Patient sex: M
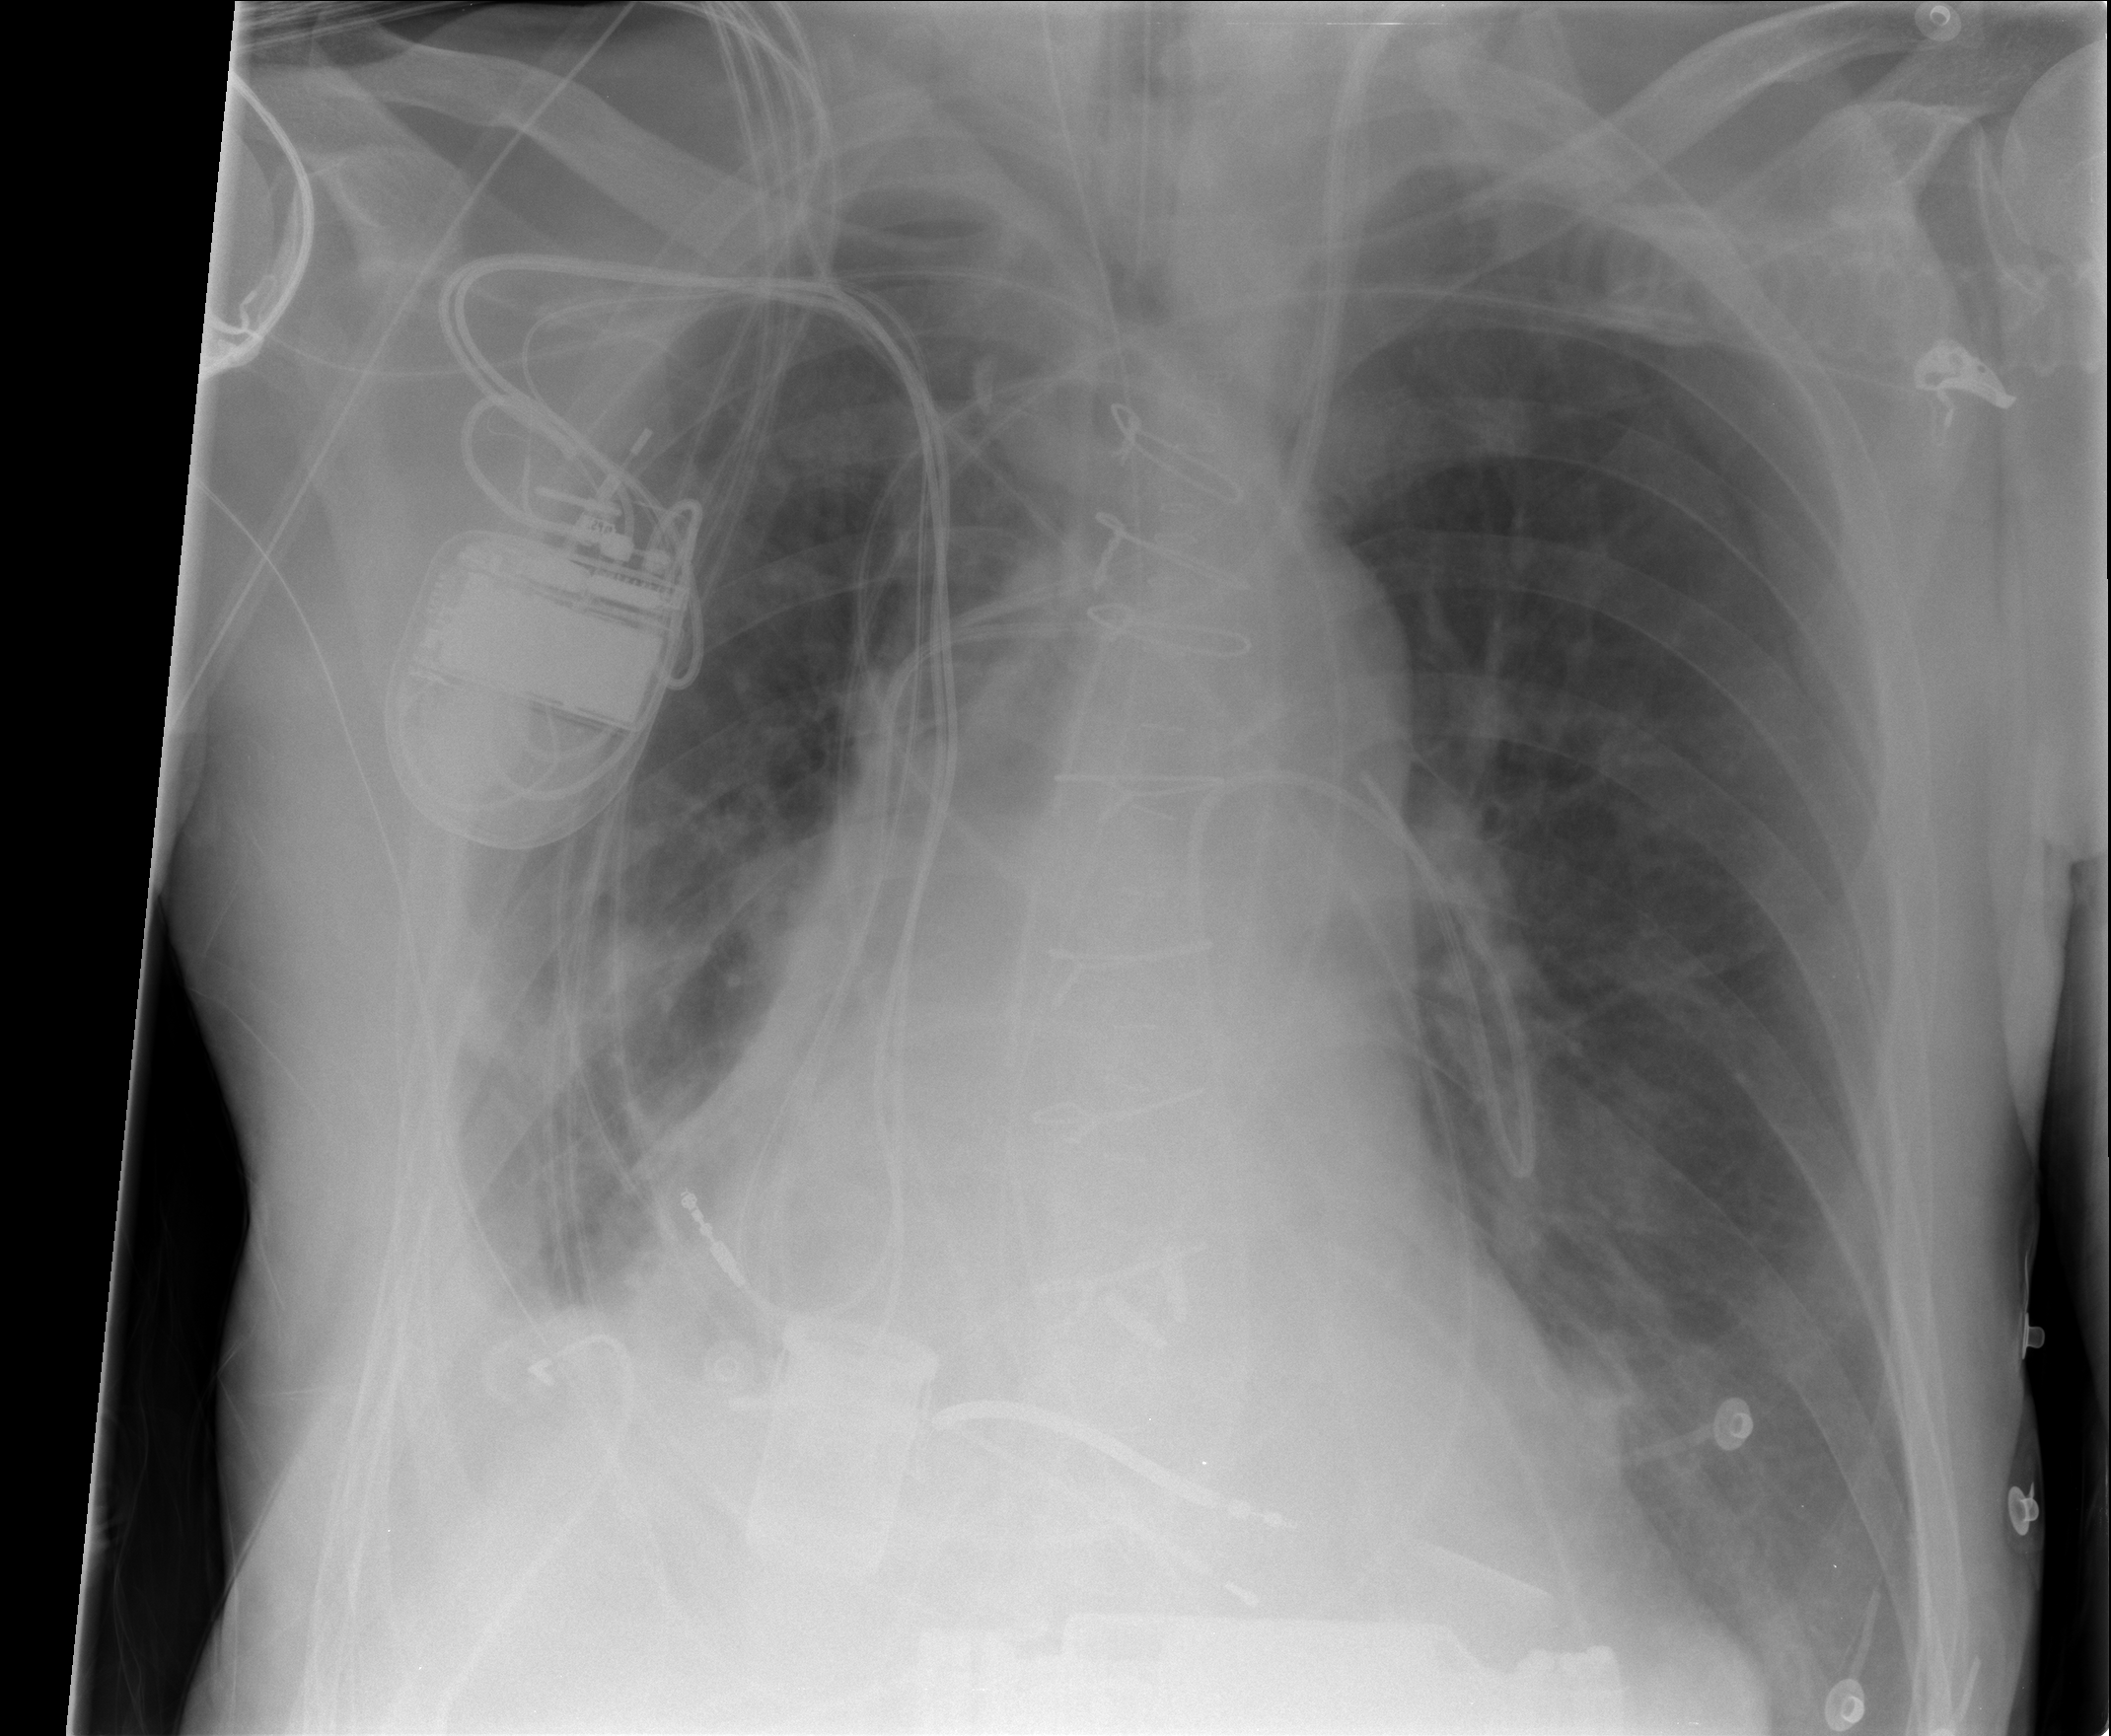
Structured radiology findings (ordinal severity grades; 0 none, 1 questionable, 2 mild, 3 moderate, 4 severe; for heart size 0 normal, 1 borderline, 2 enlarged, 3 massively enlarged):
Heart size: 2
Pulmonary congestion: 0
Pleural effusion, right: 2
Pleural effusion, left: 0
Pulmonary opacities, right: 0
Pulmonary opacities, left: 0
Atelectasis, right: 3
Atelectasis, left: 0